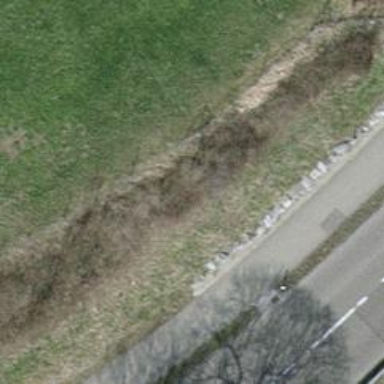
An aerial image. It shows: Hedge barrier.